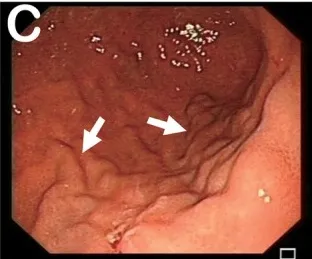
Computed tomography, esophagogastroduodenoscopy, and portography. (C) Esophagogastroduodenoscopy demonstrating gastric varices.
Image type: endoscopy (gi_endoscopy)